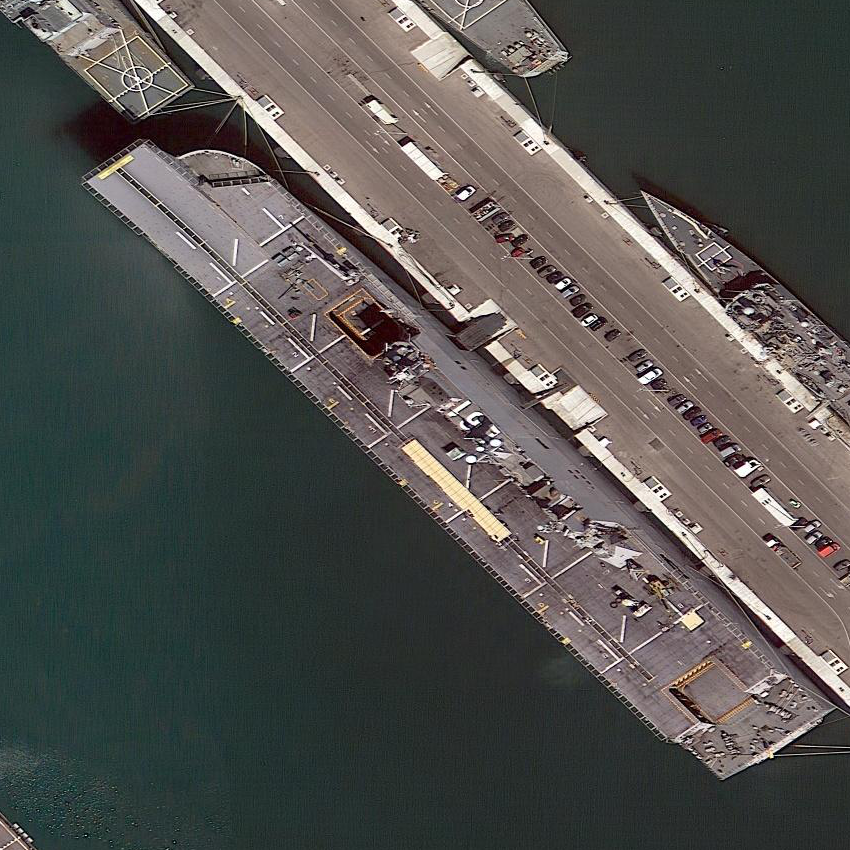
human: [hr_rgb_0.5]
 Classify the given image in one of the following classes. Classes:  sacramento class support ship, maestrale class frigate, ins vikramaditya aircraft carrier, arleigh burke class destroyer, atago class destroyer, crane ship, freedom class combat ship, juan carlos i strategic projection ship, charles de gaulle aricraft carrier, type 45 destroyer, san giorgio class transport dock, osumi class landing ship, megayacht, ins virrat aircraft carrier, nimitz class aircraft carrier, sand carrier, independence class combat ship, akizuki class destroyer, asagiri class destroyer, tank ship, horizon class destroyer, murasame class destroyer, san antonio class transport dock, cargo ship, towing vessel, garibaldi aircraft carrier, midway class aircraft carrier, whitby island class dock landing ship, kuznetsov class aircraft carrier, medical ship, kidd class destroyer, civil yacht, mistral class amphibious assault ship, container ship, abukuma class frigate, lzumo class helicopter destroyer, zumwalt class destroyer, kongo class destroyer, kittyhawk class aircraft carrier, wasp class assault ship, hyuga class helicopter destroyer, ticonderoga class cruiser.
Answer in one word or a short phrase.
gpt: Juan Carlos I Strategic Projection Ship